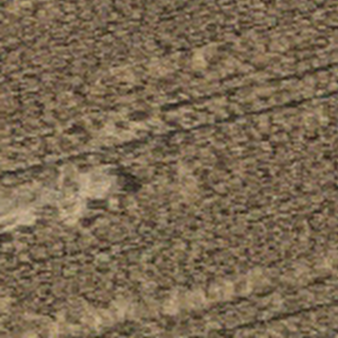
Label: other